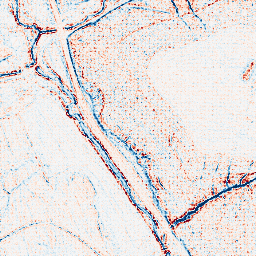
Category: edge_preserving
Decomposition family: bilateral
Decomposition parameters: d: 5
sigma_color: 25
sigma_space: 50
Upsampling method: sinc_hamming
Upsampling parameters: scale: 8
kernel_size: 8
Upsampling scale: 8